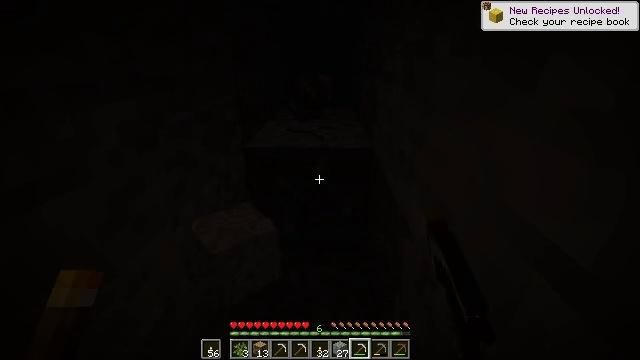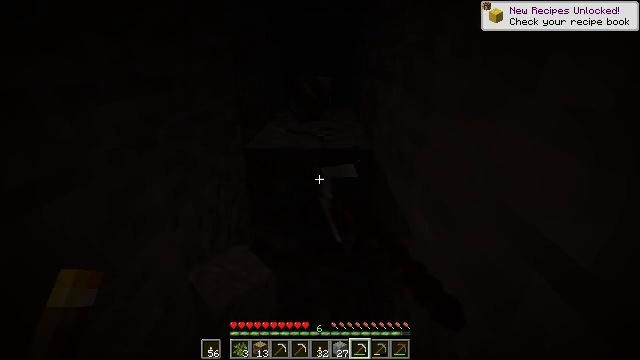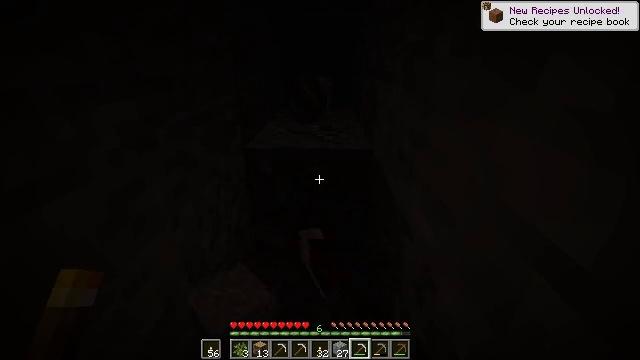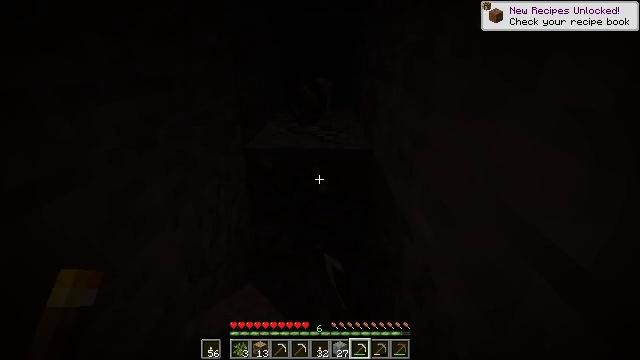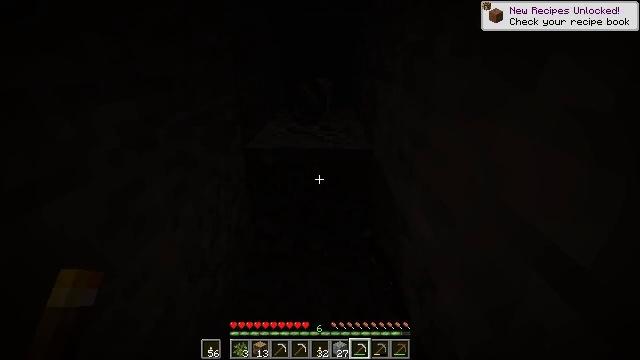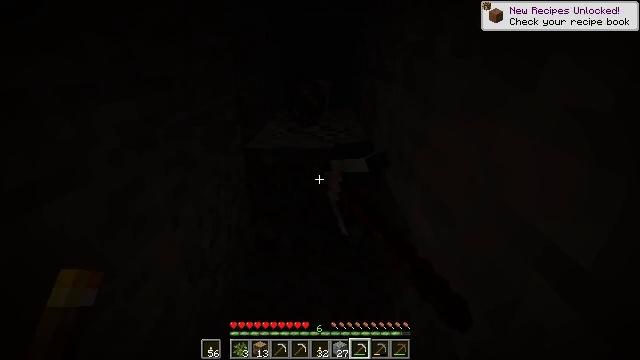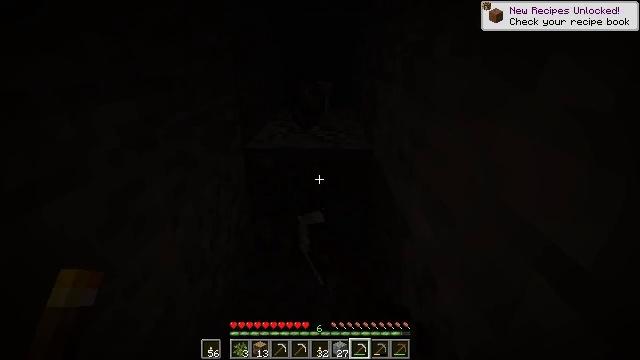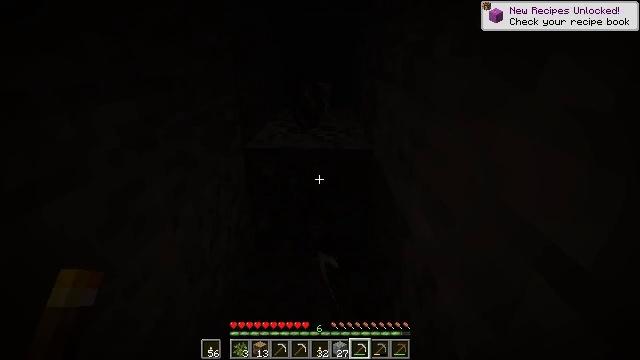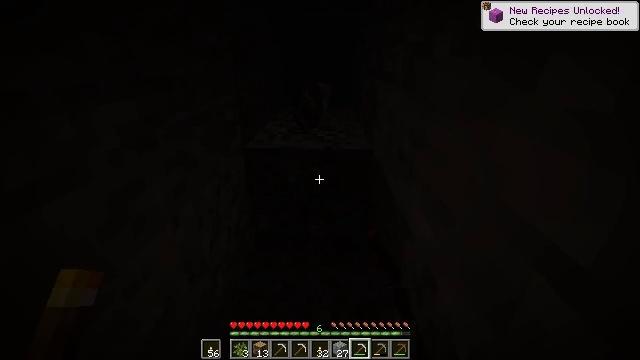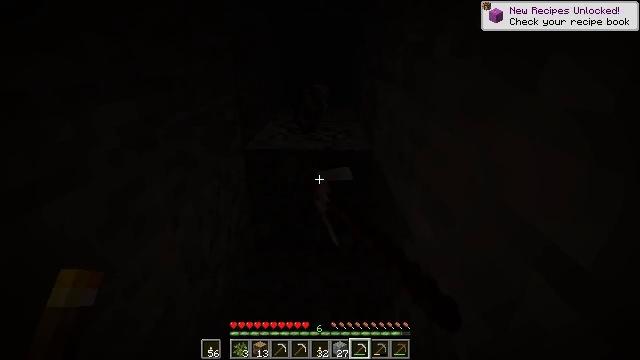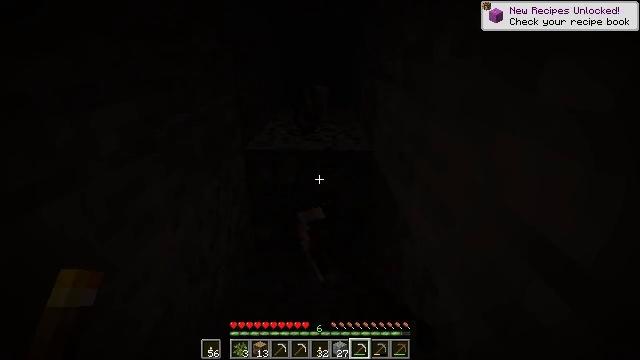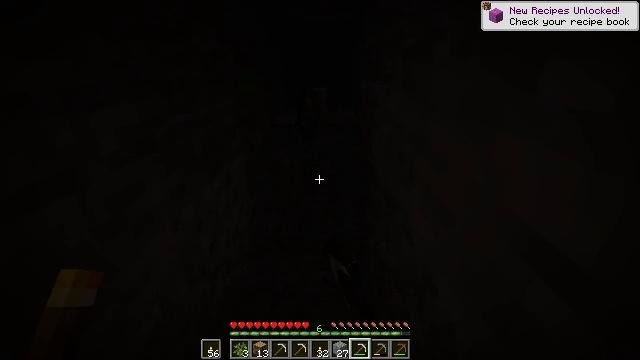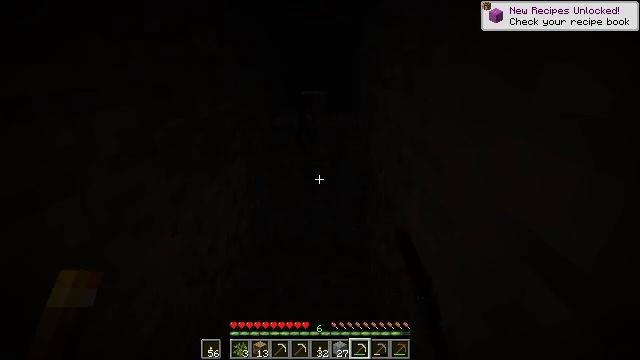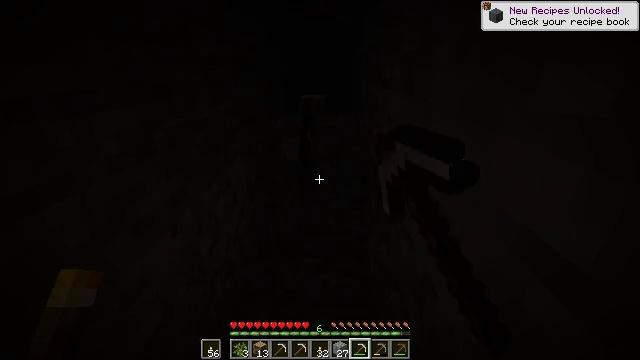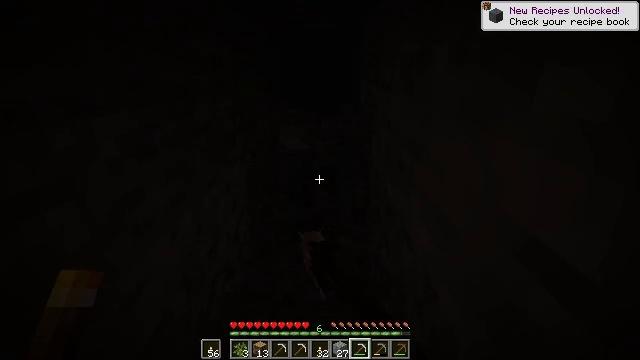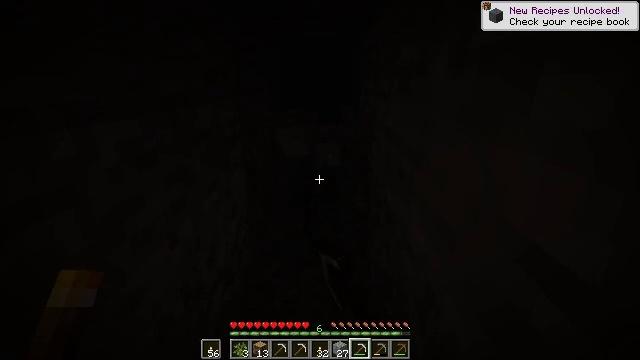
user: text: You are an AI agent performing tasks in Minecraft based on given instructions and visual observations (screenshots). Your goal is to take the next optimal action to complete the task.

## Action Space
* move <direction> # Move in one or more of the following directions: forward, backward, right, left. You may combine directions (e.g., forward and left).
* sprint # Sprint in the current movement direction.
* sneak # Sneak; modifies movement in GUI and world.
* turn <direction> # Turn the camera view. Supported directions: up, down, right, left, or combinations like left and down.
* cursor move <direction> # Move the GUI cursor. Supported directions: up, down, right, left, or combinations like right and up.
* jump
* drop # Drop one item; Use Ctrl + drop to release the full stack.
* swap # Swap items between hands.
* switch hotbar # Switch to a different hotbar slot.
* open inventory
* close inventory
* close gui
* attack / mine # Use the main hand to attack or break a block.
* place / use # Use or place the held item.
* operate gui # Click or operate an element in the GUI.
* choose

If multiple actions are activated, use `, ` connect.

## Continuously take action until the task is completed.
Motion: motion action
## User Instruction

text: Gather gravel by digging.
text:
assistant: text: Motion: attack / mine
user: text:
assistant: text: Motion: attack / mine
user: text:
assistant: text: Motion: attack / mine
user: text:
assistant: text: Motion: attack / mine
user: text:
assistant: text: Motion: attack / mine
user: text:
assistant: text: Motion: attack / mine
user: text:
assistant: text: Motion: attack / mine
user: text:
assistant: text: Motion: attack / mine
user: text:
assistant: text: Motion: attack / mine
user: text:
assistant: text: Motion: attack / mine
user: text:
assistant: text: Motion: attack / mine
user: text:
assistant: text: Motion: attack / mine
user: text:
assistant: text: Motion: attack / mine
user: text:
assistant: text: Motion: attack / mine
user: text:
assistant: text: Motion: turn up, attack / mine
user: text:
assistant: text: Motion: attack / mine
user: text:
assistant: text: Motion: attack / mine
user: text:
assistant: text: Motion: attack / mine
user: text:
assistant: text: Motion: attack / mine
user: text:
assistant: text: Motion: attack / mine
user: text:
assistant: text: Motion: attack / mine
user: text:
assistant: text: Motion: attack / mine
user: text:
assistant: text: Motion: attack / mine
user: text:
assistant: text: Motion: attack / mine
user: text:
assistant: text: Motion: attack / mine
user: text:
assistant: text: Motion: attack / mine
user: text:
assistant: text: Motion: attack / mine
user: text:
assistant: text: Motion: attack / mine
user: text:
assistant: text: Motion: attack / mine
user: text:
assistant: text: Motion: attack / mine